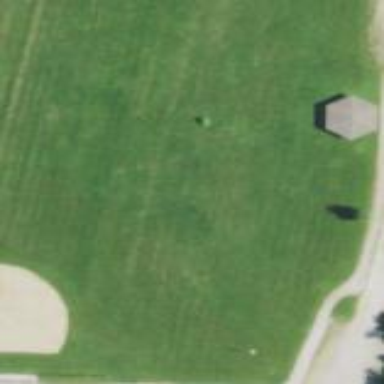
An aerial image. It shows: Baseball pitch for leisure land activities.